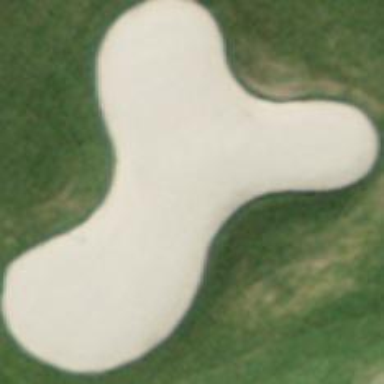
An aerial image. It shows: Golf bunker filled with natural sand.